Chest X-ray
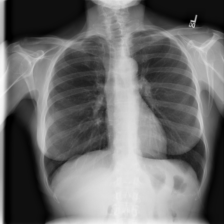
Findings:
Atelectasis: negative
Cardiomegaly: negative
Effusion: negative
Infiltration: negative
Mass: negative
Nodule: negative
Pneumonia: negative
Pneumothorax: negative
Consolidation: negative
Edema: negative
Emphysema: negative
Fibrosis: negative
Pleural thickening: negative
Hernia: negative